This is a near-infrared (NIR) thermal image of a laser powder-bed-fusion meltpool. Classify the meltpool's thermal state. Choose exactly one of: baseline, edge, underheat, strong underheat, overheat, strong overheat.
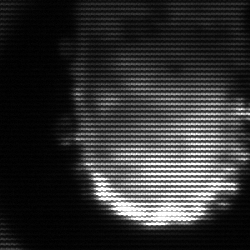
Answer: baseline